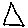
Label: triangle